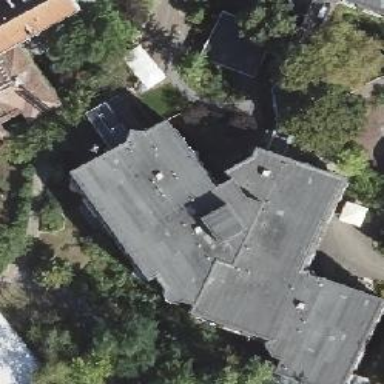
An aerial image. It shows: Nursing home.